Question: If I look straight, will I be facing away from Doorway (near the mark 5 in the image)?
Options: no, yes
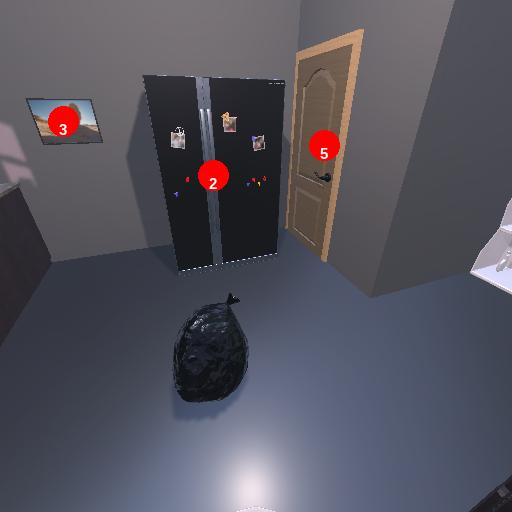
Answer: no